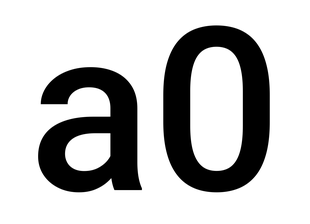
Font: Roboto_Medium